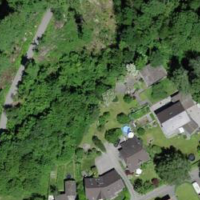
EUNIS habitat code: 55
Species observed at this site:
Graphocephala fennahi
Erithacus rubecula